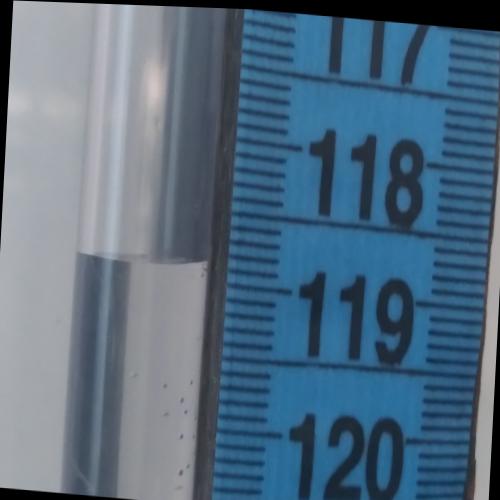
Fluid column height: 118.9 cm